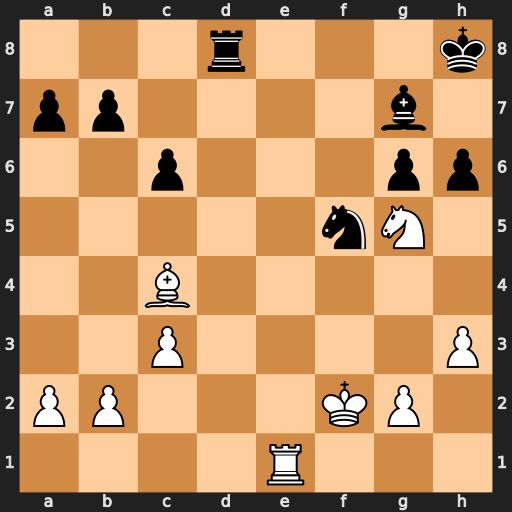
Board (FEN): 3r3k/pp4b1/2p3pp/5nN1/2B5/2P4P/PP3KP1/4R3
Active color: w
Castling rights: -
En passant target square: -
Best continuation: Nf7+ Kh7 Nxd8